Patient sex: F
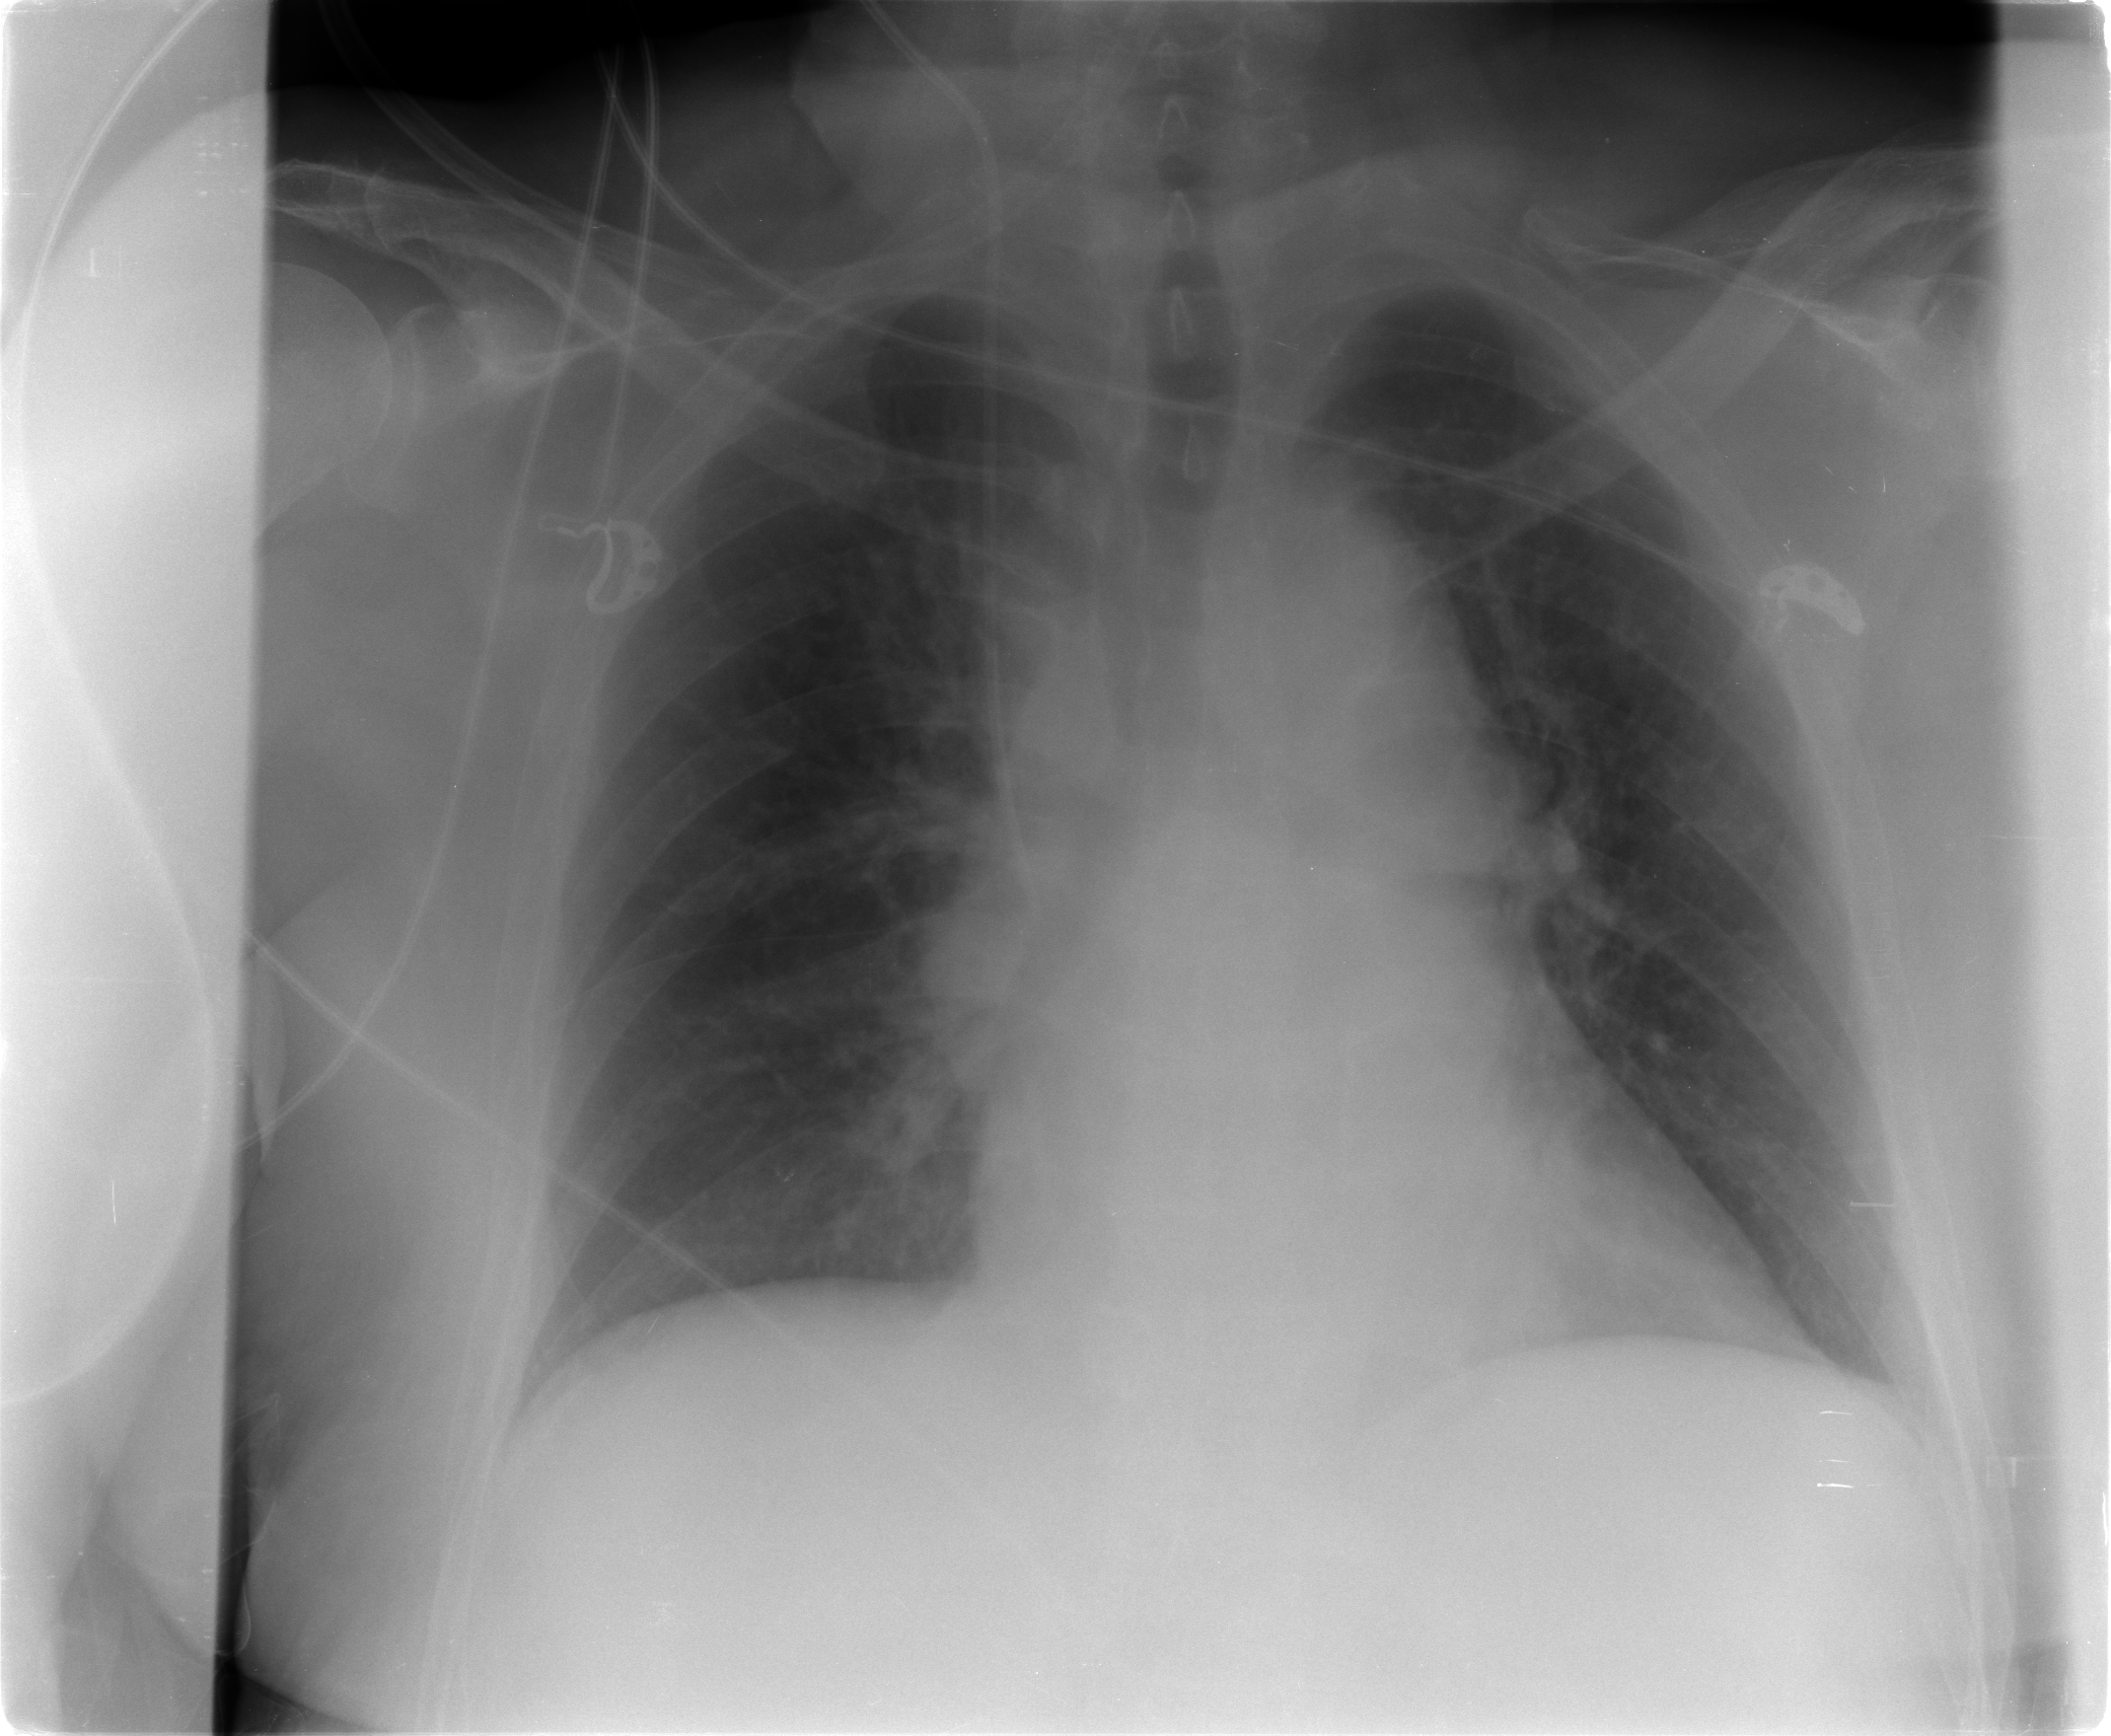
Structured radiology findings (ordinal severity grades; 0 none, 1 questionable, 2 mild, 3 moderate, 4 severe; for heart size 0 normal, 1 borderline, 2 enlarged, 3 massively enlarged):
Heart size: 0
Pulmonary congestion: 2
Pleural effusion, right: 0
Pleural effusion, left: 0
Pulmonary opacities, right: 0
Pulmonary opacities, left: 0
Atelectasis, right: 0
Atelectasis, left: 0